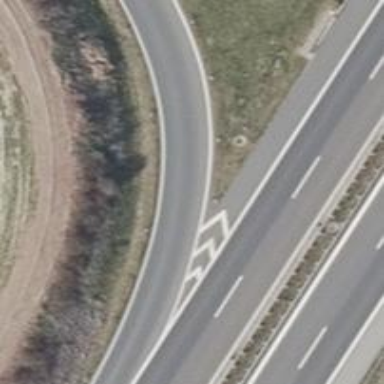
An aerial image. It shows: Asphalt motorway link.